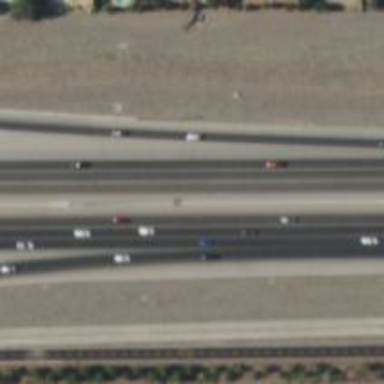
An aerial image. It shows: Asphalt motorway link.